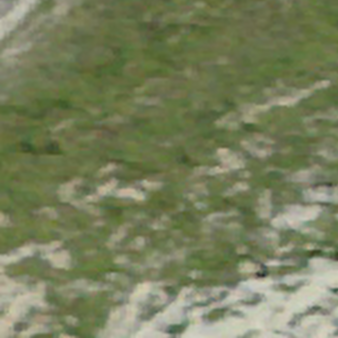
Label: other